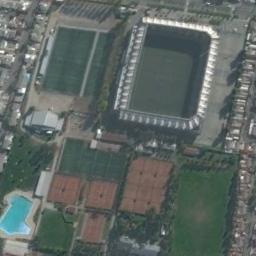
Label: stadium